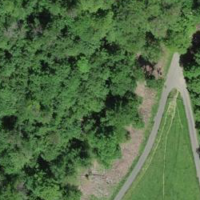
EUNIS habitat code: 44
Species observed at this site:
Linaria vulgaris